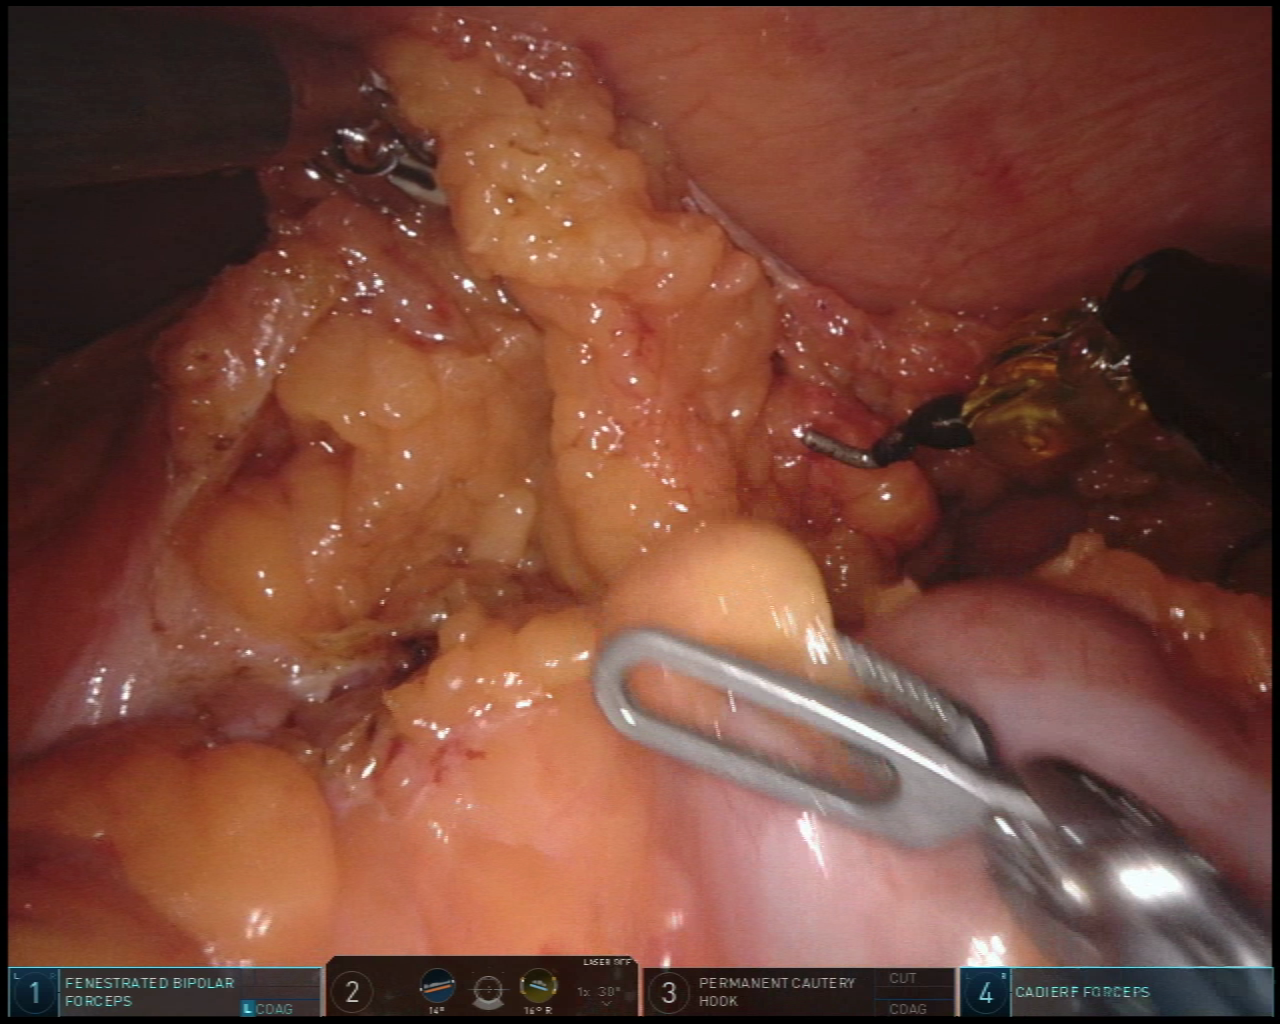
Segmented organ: abdominal_wall
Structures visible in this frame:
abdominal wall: yes
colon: yes
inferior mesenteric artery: no
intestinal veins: no
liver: no
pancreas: no
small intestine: no
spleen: no
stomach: no
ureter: no
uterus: no
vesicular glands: no